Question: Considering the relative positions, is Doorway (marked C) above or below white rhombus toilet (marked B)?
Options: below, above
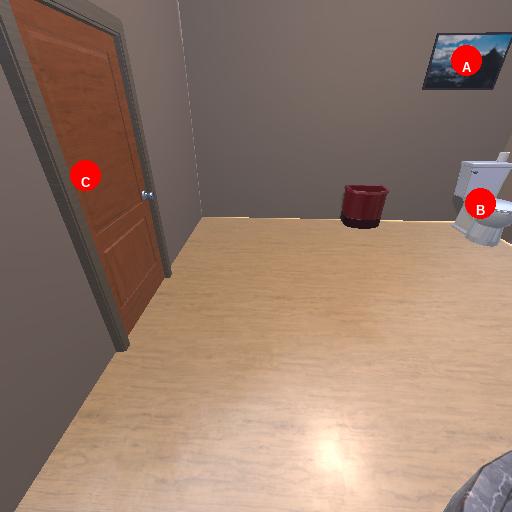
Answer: below